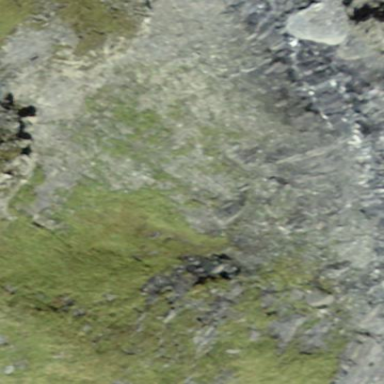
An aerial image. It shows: Landscape of bare rock.